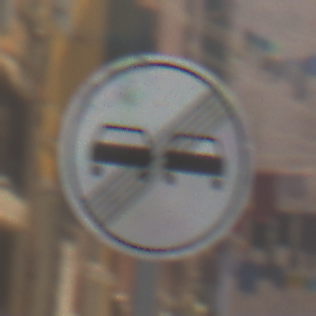
Verkehrszeichen: EndeUeberholverbot
Umgebung: Outdoor, Urban
Tageszeit: Midday
Wetter: Clear
Licht: Natural
Jahreszeit: NotSpecified
Kontrast: HighContrast